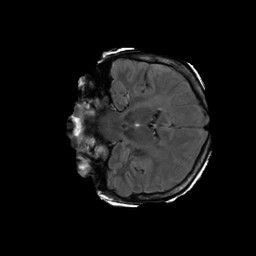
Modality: FLAIR
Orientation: coronal
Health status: ill
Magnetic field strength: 3 T